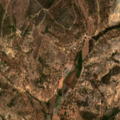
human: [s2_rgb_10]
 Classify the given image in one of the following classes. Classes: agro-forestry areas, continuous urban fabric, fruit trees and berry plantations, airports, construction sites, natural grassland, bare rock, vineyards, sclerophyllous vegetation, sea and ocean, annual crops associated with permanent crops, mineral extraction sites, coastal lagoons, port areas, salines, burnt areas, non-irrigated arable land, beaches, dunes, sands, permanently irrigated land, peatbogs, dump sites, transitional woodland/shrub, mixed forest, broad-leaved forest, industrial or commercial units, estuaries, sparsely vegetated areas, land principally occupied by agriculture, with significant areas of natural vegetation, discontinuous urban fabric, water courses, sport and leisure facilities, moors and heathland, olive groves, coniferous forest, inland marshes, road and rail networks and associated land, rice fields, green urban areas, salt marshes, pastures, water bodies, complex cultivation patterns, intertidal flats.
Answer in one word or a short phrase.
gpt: non-irrigated arable land, annual crops associated with permanent crops, broad-leaved forest, transitional woodland/shrub